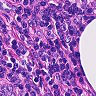
Metastatic tissue present: no